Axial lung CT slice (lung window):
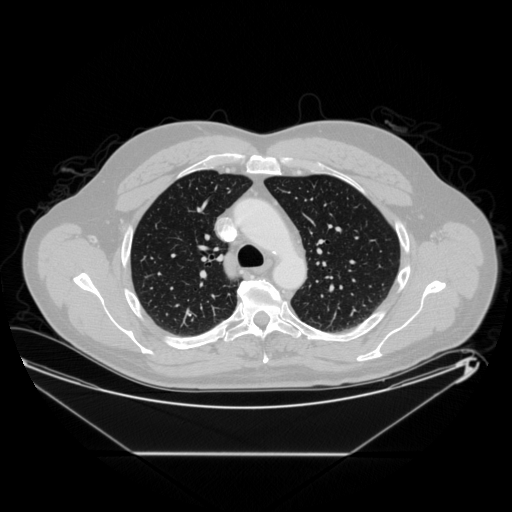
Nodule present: no